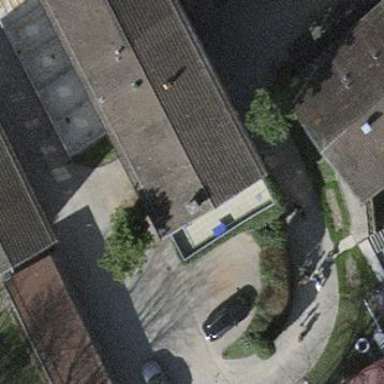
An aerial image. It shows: View of roof of building.